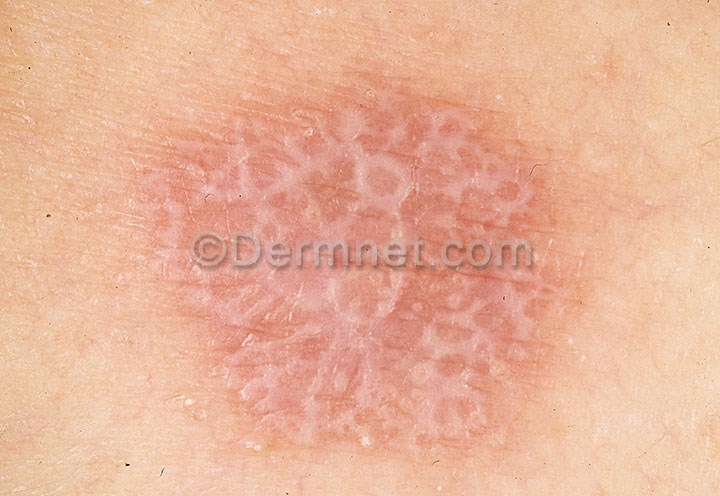
Disease: Nail Fungus and other Nail Disease